Interaction volume radius: 10 \u00c5
Interaction volume height: 15 \u00c5
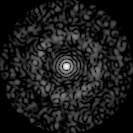
Disorder parameter: 0.8515